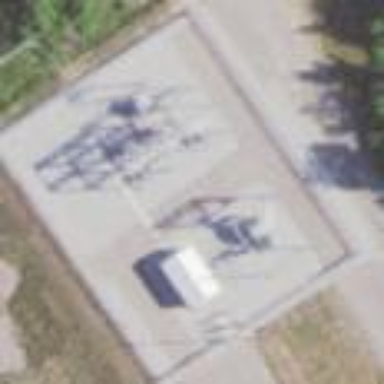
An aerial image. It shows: Power substation.